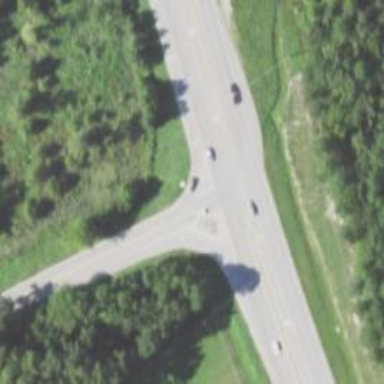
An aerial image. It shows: Secondary link road.